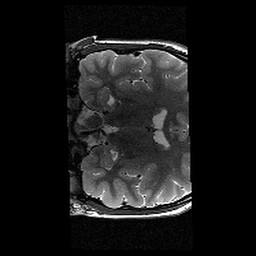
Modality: T2w
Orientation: coronal
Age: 12
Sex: female
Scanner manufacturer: siemens
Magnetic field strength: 3 T
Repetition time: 9.23 s
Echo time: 0.067 s